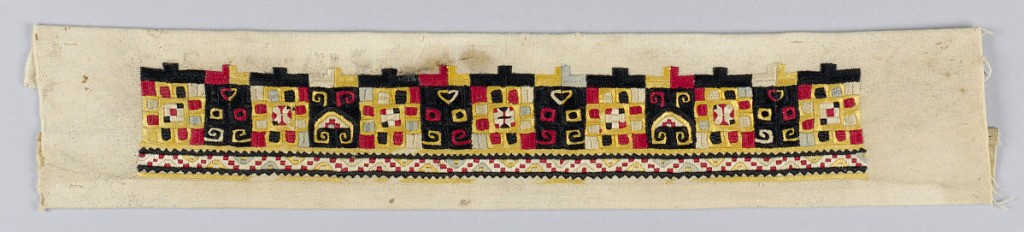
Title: Band
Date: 19th century
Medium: cotton, linen Technique: satin stitch on plain weave
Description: Band of tangents squares filled geometrical and linear designs in black, yellow, red, light blue and white. Sawtooth guard border on one side with the same colors.